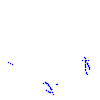
Particle: kaon